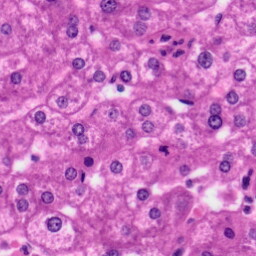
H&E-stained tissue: Liver